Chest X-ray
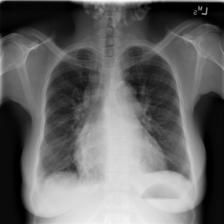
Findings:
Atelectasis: negative
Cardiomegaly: negative
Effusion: negative
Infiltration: negative
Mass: negative
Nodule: negative
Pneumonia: negative
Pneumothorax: negative
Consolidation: negative
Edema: negative
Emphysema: negative
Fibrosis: negative
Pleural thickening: negative
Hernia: negative